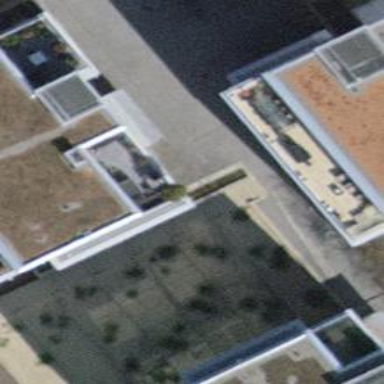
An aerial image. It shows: Balcony as part of building.